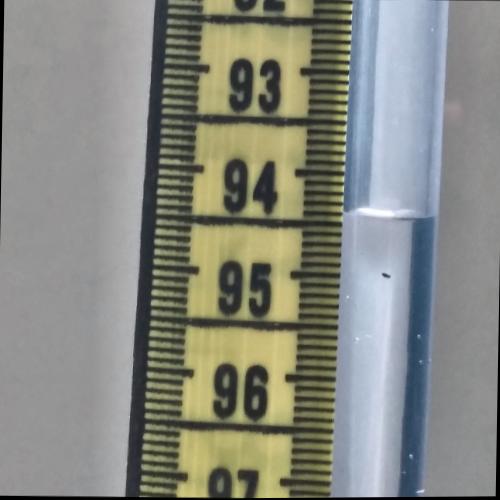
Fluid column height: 94.4 cm